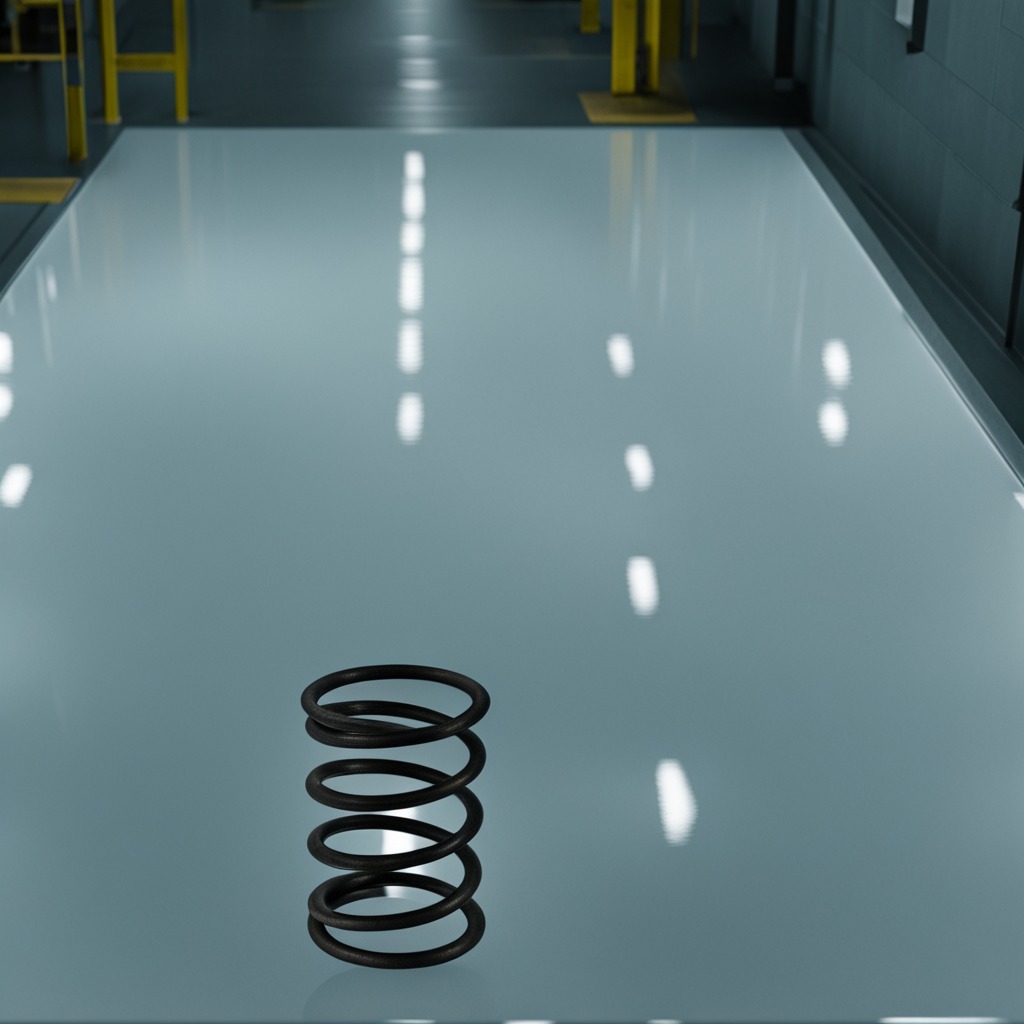
A coiled metal spring is lying on the table in a ship maintenance bay.